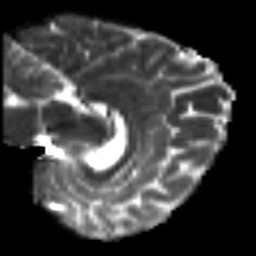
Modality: T2w
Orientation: sagittal
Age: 21
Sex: female
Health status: healthy
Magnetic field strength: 3 T
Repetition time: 8.4 s
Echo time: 0.0926 s